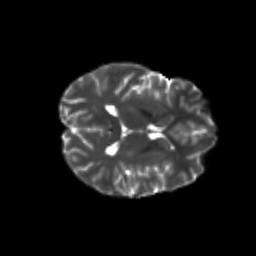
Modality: T2w
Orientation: axial
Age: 20
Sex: female
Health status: healthy
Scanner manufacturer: philips
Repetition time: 7.393 s
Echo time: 0.08599 s